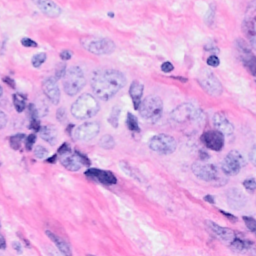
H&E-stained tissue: Breast